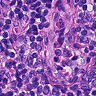
Metastatic tissue present: no